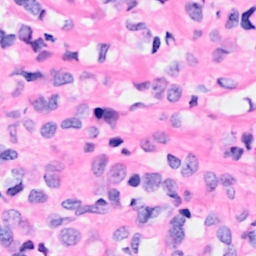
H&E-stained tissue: Breast